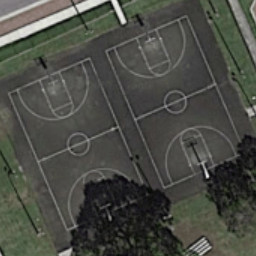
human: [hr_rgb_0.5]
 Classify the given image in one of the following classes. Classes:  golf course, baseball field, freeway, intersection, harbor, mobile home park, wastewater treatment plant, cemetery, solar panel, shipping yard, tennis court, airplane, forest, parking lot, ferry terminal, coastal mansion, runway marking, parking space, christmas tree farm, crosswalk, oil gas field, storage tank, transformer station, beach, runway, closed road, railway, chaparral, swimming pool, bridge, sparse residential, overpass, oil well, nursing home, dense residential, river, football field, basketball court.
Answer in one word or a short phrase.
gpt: basketball court